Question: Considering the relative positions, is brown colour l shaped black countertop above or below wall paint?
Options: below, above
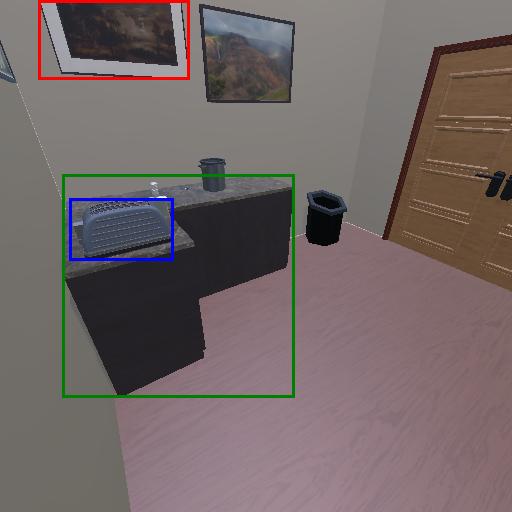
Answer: below